Field crop: maize
Growth stage: 1
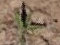
Species: atriplex